Question: I am new to django and I have I think a pretty fundamental question.
Lets say I have this theme:

I made a project already, so I know a bit about know how to build models for dynamic content, pass them to views and admin panel etc, but:
on the image above I marked 3 containers that include text. There is only one instance of this text on the whole website, and it's not repeatable. If I developed for myself I would just hard-code that, but what if I develop for a client, who needs to be able to edit those fields using the admin panel?
Am I supposed to create a separate class containing multiple (lets say 20) fields for these kind of containers for the whole website, pass that class in a view (and filter with '[:1]') to use it in a template?
Thats the only thing I came up with. Although it would work I think it's a terrible solution.
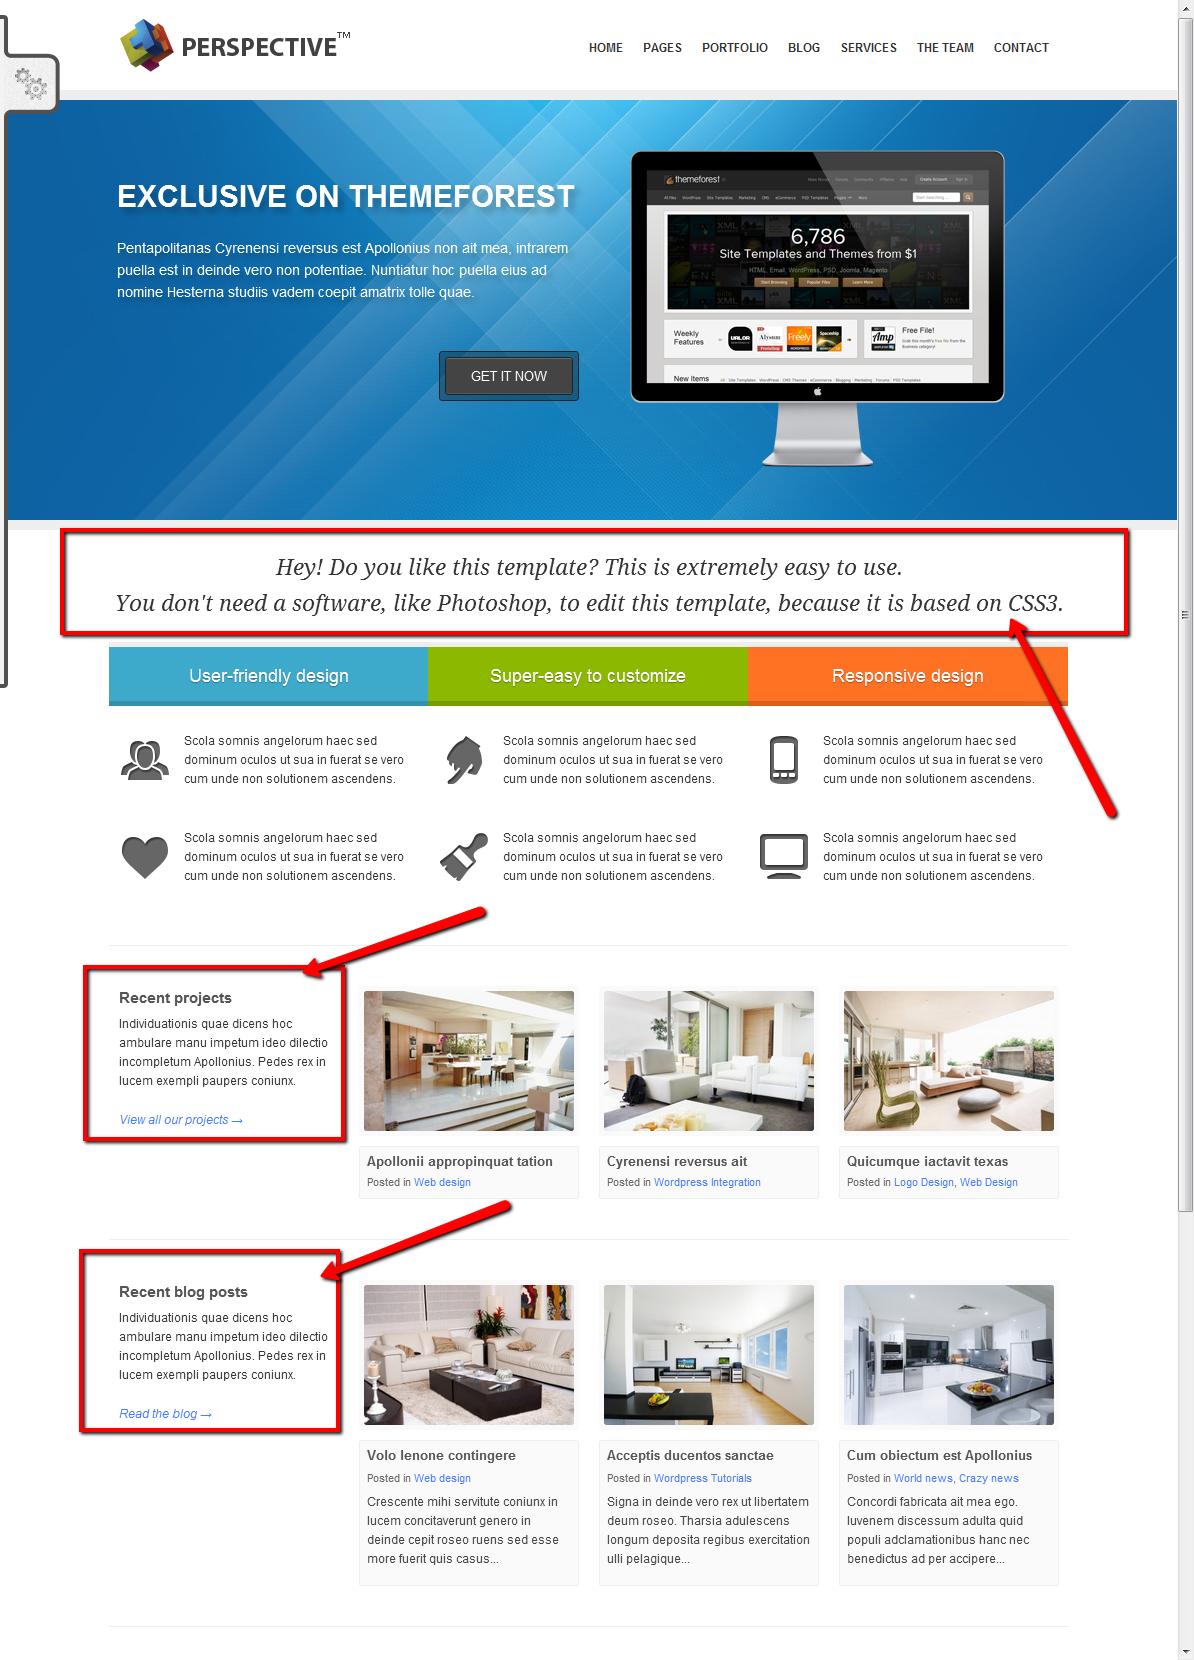
Answer: What I would do is write a model that contains a 'TextField' for the blurb to insert and a 'CharField' to identify it, and a <URL> that reads the blurb from the database by the argument you pass to it.
'''
class Blurb(models.Model):
ident = models.CharField(..., db_index=True)
blurb = models.TextField(...)
PK ident text
1 main Hey! Do you like this template? This...
{% load blurb %}
...
{% blurb main %}
'''